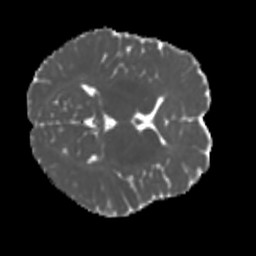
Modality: MD
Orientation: axial
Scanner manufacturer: siemens
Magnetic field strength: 3 T
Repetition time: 4 s
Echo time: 0.0594 s